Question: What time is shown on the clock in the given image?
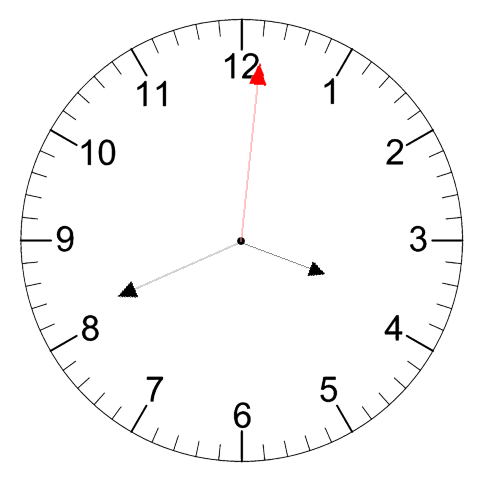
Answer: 03:41:01